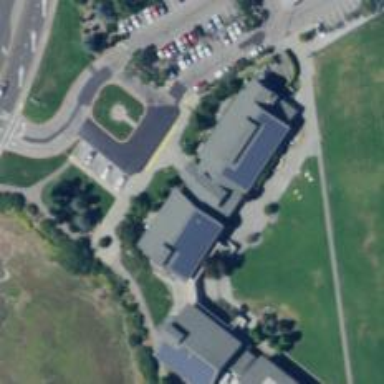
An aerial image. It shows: Community centre building.